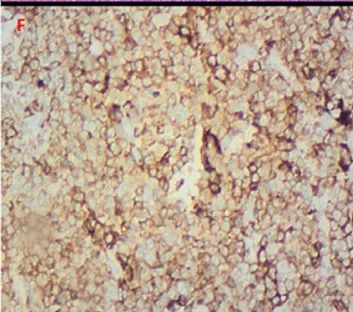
Immunohistochemistry show tumour cells immunoreactive for Melan A.
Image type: pathology (immunostaining)